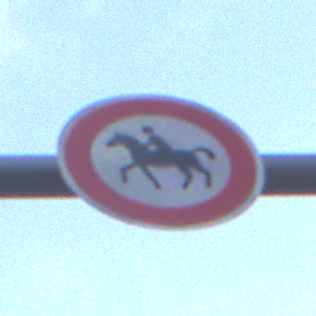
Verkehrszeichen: VerbotReiter
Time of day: SunriseSunset
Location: Outdoor (Nature)
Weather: PartlyCloudy
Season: NotSpecified
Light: Natural